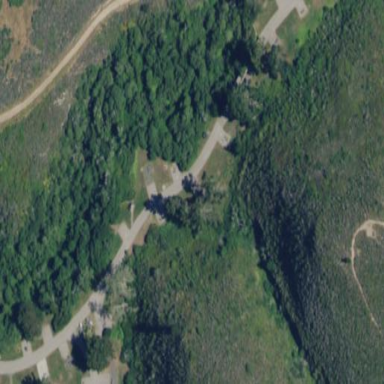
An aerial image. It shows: Campsite for tourism.